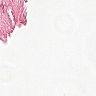
Metastatic tissue present: no